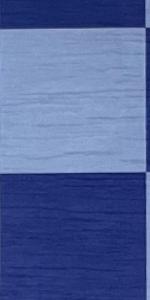
Label: Empty